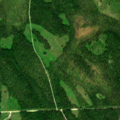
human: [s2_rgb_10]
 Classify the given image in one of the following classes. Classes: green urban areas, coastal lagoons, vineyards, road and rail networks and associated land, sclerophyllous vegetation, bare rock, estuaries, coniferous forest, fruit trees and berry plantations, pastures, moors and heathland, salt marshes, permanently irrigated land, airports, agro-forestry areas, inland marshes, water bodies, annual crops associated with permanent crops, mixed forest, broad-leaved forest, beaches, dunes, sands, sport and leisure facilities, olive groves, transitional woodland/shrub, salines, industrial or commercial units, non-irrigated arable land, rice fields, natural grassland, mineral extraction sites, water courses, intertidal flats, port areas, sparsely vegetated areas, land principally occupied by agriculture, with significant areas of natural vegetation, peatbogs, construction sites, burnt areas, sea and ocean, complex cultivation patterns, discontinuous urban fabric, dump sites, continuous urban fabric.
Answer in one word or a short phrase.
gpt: coniferous forest, transitional woodland/shrub